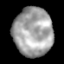
Tissue: lung
Cell type: Epithelial cells
Senescence score: 0.1993
Nuclear area (px): 1856
Mean DAPI intensity: 163.277